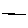
Label: line